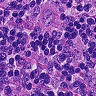
Metastatic tissue present: no